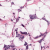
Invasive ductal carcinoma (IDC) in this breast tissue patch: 1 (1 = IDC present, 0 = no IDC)